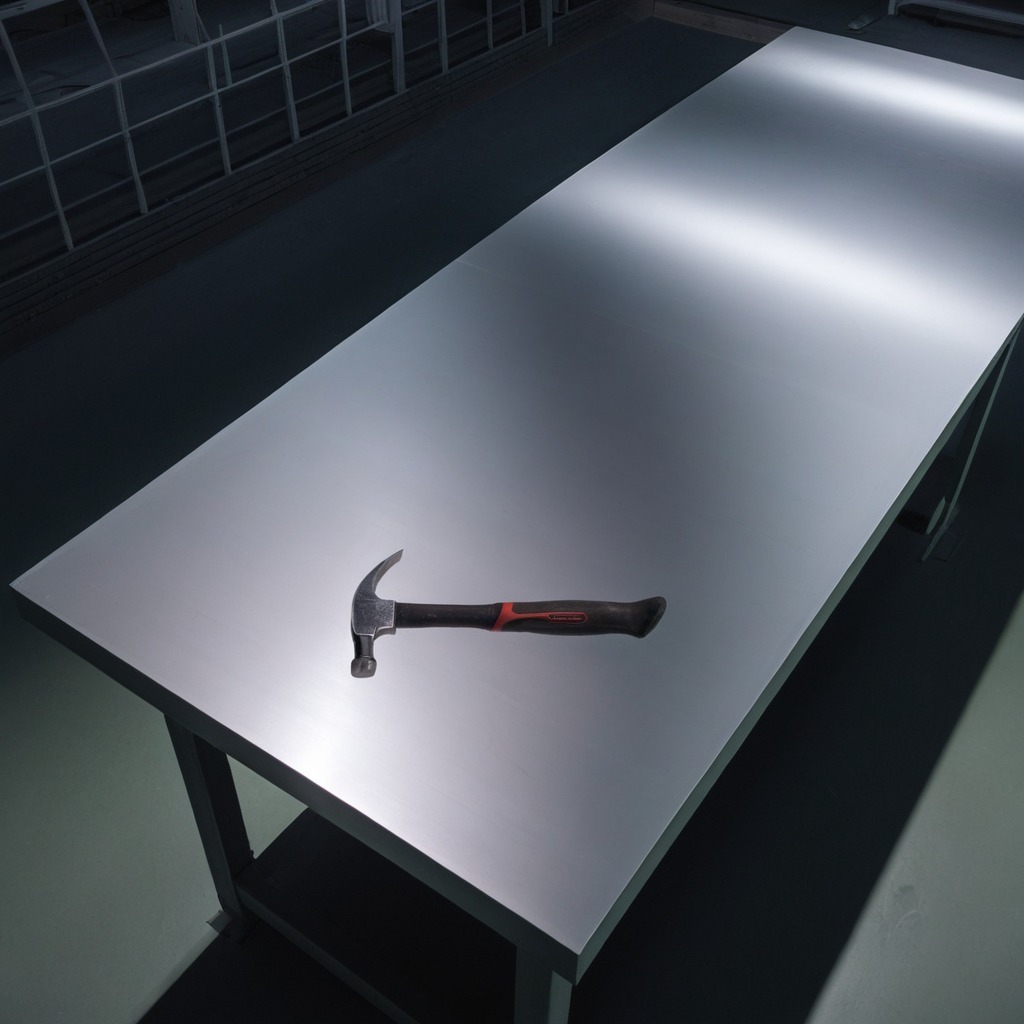
A hammer is lying on the tabletop.